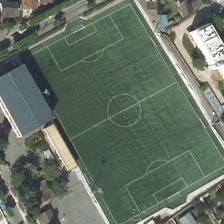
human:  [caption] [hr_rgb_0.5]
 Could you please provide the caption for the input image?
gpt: some buildings and green trees are around a football field .

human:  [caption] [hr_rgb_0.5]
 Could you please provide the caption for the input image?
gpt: some buildings and green trees are around a football field .

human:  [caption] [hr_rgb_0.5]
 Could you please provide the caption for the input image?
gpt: some buildings and green trees are around a football field .

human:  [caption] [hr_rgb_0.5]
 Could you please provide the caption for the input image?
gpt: some buildings and green trees are around a football field .

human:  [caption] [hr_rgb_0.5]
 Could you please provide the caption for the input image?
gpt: some buildings and green trees are around a football field .